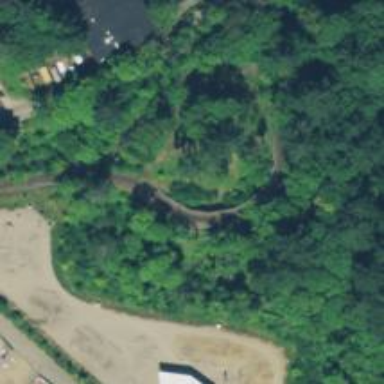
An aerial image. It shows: Miniature railway bridge.